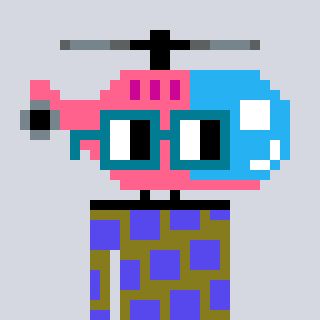
a pixel art character with square dark green glasses, a helicopter-shaped head and a gunk-colored body on a cool background